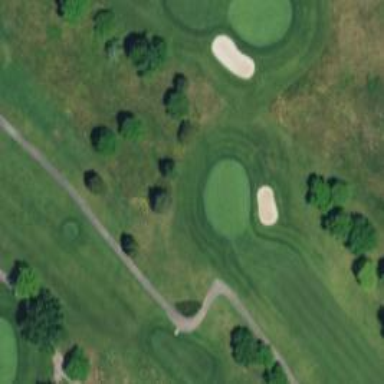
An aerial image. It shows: View of golf hole.